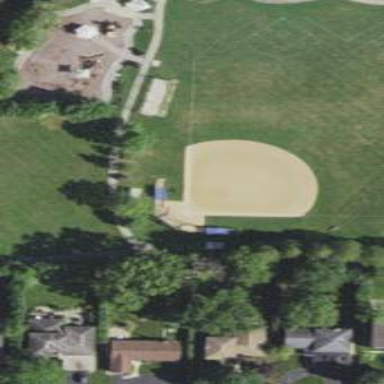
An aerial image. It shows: Baseball pitch for leisure and sports activities.